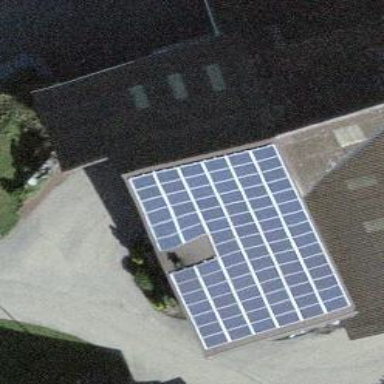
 consisting of solar photovoltaic panels."